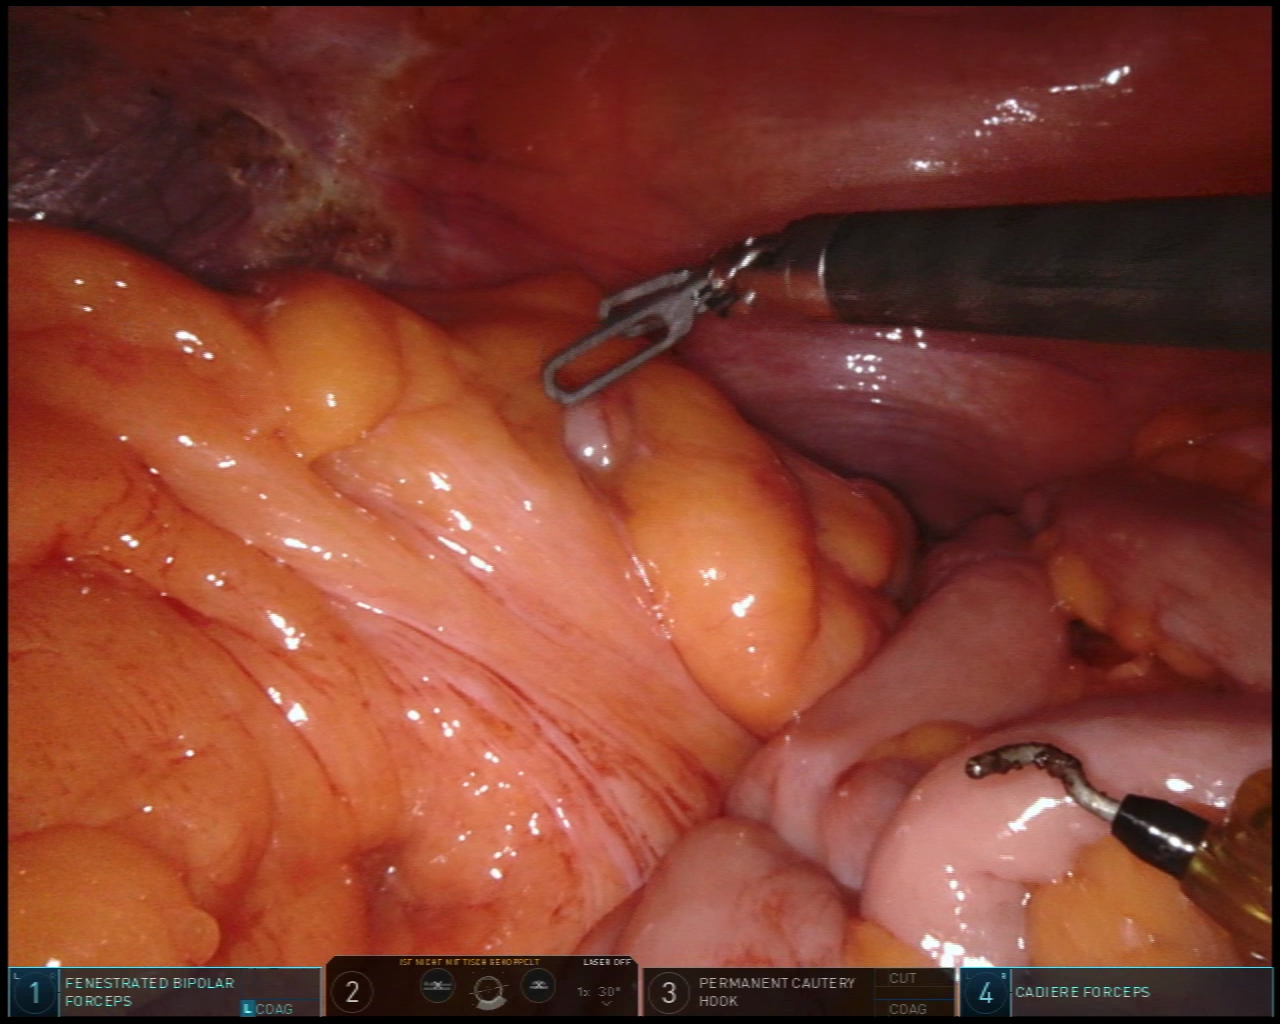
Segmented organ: small_intestine
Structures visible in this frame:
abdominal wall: yes
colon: no
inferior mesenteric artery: no
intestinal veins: no
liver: no
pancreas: no
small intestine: yes
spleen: no
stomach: no
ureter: no
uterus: no
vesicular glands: no